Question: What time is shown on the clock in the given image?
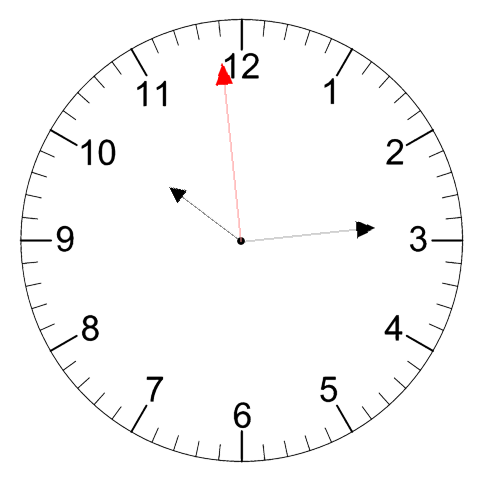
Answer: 10:13:59